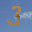
Label: 3